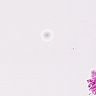
Metastatic tissue present: no